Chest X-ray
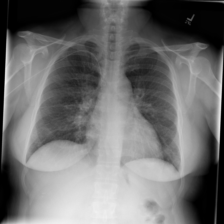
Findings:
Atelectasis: negative
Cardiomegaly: negative
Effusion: negative
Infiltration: negative
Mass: negative
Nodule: negative
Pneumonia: negative
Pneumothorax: negative
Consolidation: negative
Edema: negative
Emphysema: negative
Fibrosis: negative
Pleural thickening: negative
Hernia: negative